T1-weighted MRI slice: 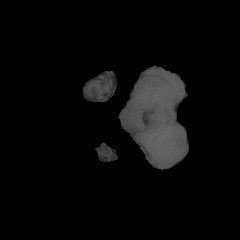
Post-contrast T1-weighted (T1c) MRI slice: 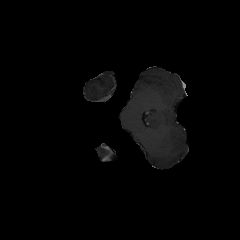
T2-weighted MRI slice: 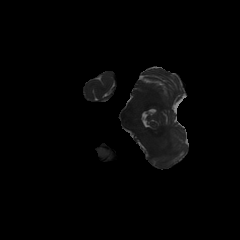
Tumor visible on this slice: no